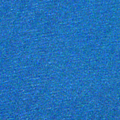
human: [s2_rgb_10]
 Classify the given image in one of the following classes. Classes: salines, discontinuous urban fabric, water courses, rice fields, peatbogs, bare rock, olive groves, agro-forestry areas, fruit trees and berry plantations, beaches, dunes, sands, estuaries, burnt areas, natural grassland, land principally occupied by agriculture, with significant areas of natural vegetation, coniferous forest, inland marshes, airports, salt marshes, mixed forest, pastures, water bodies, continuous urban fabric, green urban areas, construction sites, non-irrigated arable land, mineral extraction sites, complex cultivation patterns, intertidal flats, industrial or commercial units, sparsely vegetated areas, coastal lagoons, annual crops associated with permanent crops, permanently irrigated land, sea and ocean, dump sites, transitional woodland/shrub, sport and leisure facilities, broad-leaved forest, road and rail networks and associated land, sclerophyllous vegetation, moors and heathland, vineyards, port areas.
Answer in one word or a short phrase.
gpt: sea and ocean